Current action and preconditions to check: trajectory_clear

Your task: For each precondition in the list above, predict whether it will hold at this action.

Consider the current scene as observed from the mobile robot's camera, and analyze the predicted future states of all dynamic agents (e.g., people, animals, vehicles, or any moving entities) within the NEXT SECOND.

IMPORTANT: Only answer "very likely" if you are absolutely certain—based on strong, clear evidence—that a dynamic agent will violate the precondition in the predicted future state. Do NOT answer "very likely" for unlikely, ambiguous, or low-probability risks.

Ask yourself for each precondition: Is there a high probability, with clear and convincing evidence, that the predicted future states of any dynamic agent will interfere with the predicted future state of the currently executing action within the NEXT SECOND, causing that precondition to fail?

Assess the risk level based on these predictions. Use "likely" or "very likely" if motions create a clear risk of interference.

Use "neutral" or "improbable" if agents are nearby but their predicted paths are clearly diverging or non-conflicting.

Failure Risk Categories: "very improbable", "improbable", "neutral", "likely", "very likely"

Answer Format: Output ONLY the probability_of_failure value from these categories: "very improbable", "improbable", "neutral", "likely", "very likely"

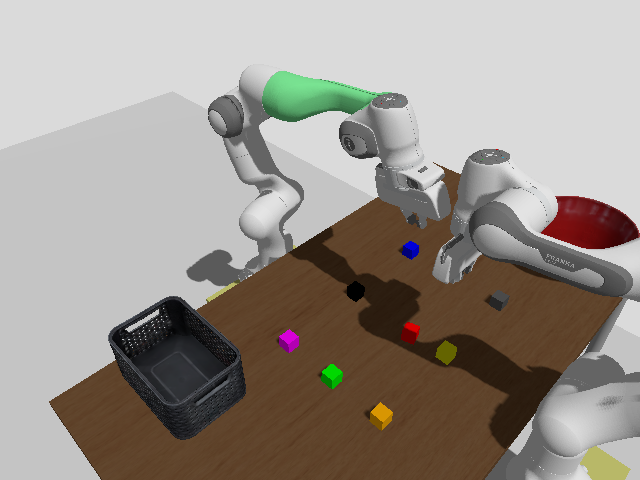

Answer: likely